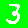
Digit: 3